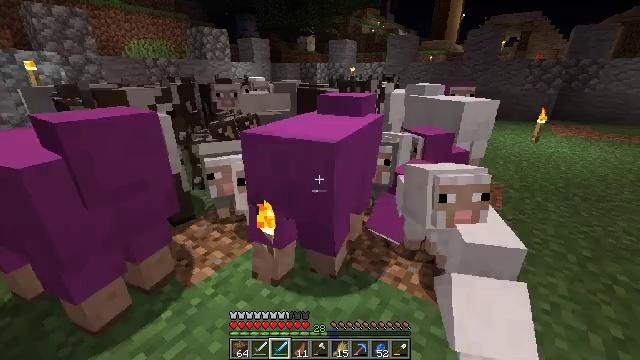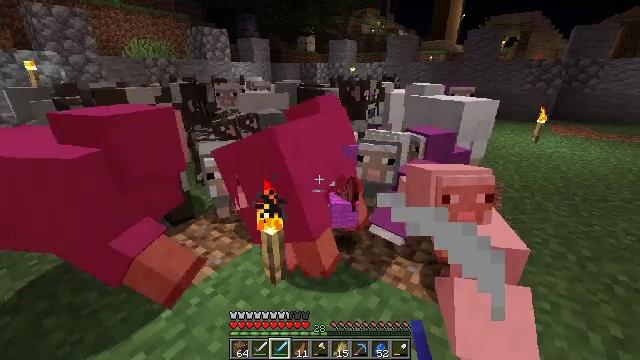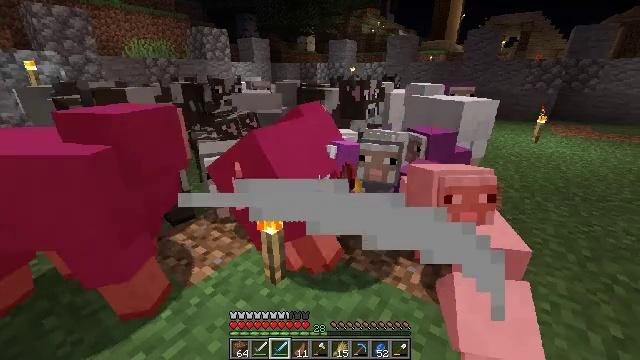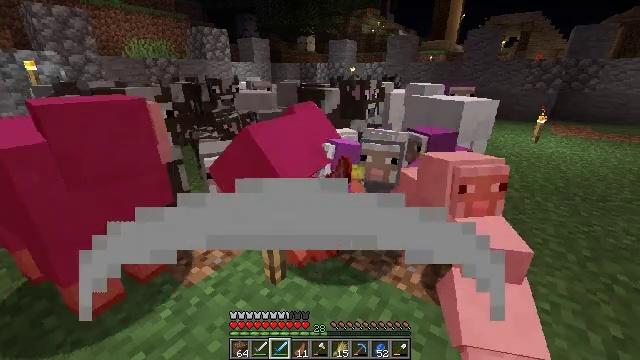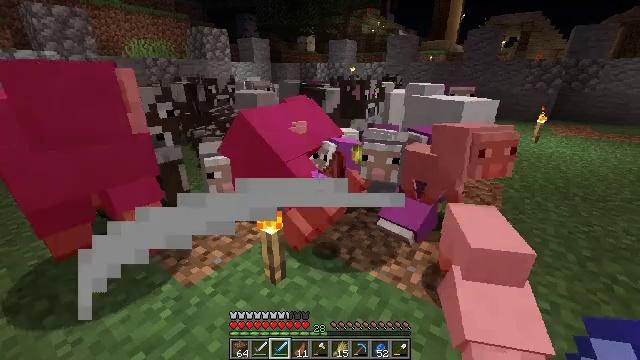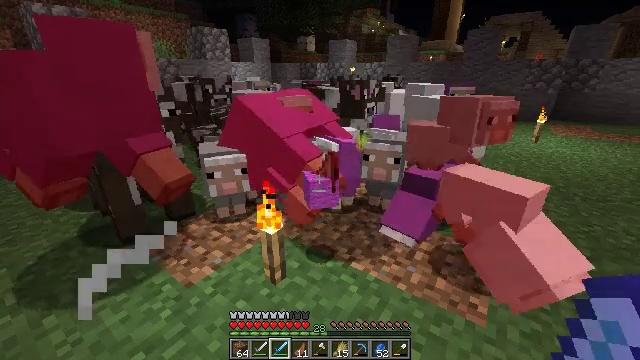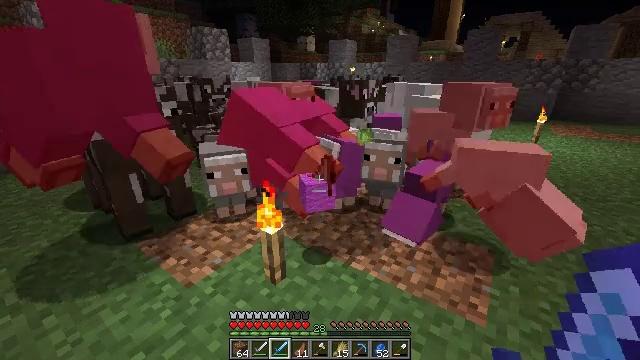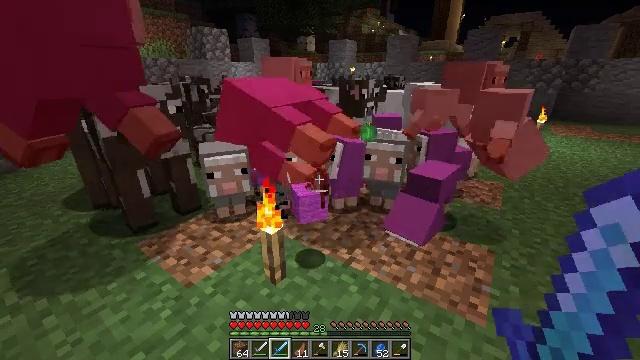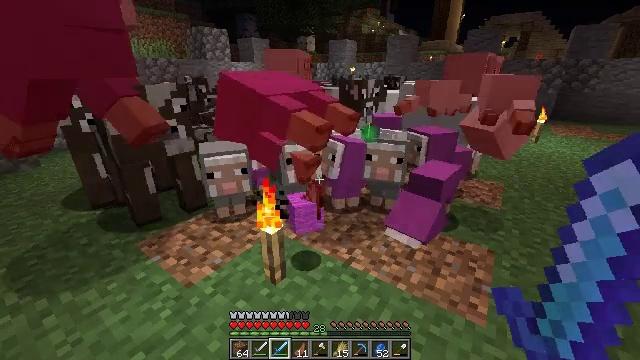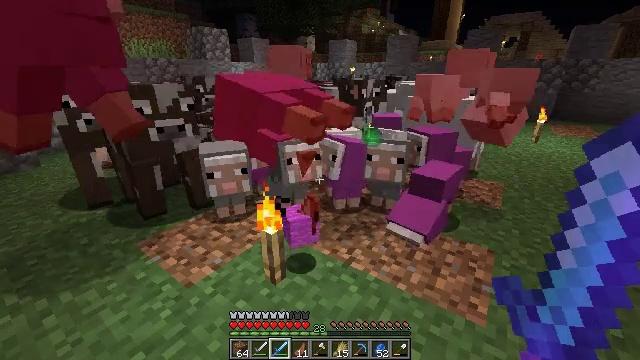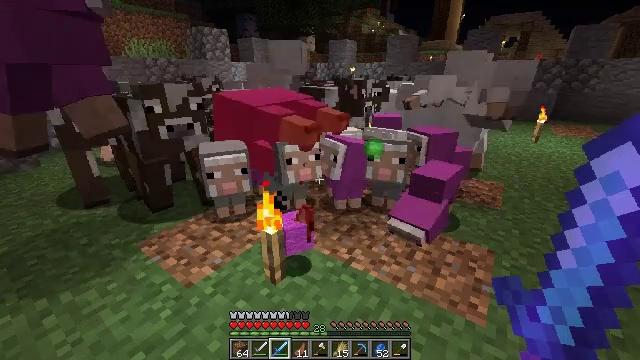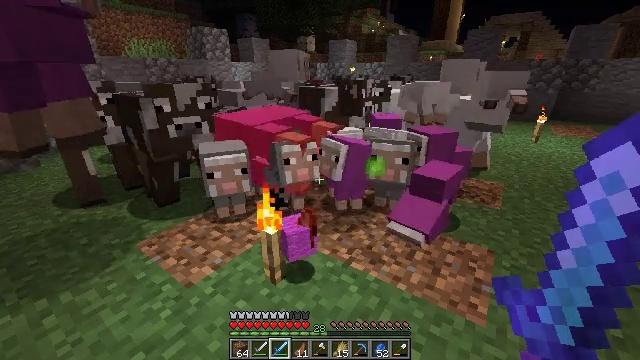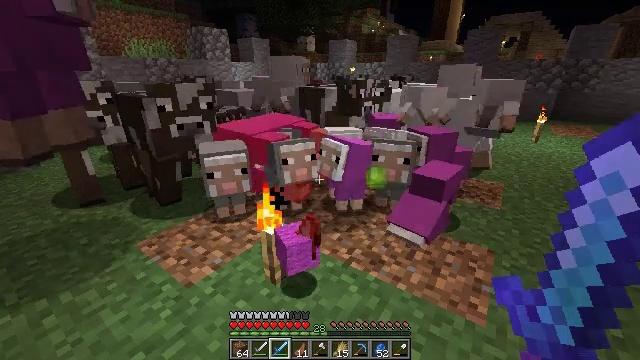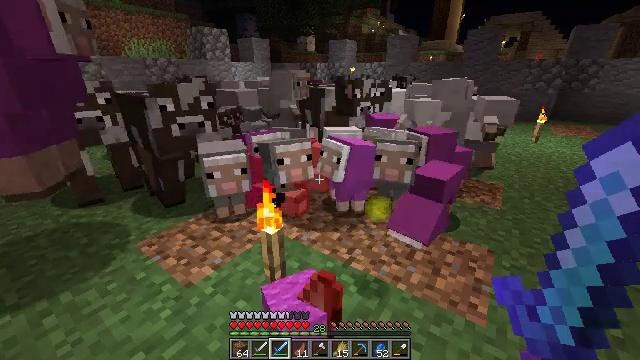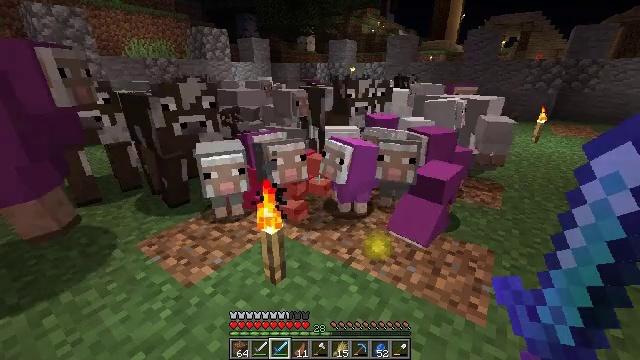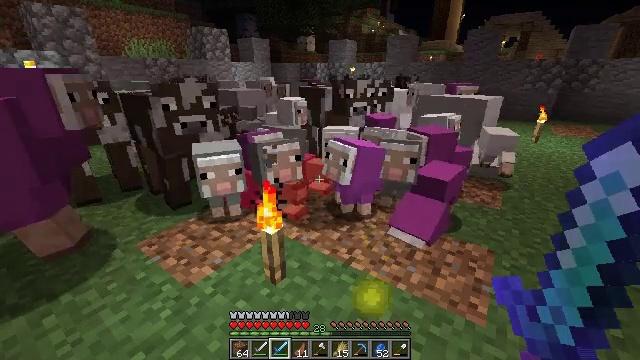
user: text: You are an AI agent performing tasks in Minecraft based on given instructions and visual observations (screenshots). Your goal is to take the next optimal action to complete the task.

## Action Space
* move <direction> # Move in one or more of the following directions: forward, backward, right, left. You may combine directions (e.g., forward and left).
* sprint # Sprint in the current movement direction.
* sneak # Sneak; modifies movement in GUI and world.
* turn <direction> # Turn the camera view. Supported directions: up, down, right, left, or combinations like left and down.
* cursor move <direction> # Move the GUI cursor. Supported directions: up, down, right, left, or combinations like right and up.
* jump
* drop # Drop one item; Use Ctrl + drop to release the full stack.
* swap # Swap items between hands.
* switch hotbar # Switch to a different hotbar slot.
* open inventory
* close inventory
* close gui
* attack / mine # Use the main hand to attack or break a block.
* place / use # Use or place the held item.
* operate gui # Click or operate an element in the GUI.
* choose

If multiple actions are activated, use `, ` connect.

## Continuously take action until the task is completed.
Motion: motion action
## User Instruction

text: Hunt animals.
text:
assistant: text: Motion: no_op
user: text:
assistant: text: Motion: no_op
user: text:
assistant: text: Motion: no_op
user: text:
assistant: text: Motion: no_op
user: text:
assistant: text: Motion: no_op
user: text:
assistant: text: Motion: no_op
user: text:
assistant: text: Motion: no_op
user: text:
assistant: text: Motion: no_op
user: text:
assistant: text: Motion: no_op
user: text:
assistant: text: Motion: no_op
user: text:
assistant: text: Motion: no_op
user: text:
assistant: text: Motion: no_op
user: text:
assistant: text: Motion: no_op
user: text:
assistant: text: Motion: no_op
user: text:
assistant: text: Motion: no_op
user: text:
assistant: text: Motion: turn left
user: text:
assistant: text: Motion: turn left and up
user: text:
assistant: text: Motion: turn left
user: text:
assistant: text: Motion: move forward
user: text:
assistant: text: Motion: move forward
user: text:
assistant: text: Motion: move forward
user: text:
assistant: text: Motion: move forward
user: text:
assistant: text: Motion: move forward, turn left
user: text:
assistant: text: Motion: move forward, turn left and up
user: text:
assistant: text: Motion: turn left
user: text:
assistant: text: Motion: no_op
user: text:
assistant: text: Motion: no_op
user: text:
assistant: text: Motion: no_op
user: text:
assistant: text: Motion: turn right and down
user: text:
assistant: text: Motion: turn right